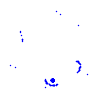
Particle: kaon